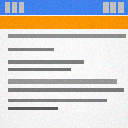
Screen state: on